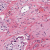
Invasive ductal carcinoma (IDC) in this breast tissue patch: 1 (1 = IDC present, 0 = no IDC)